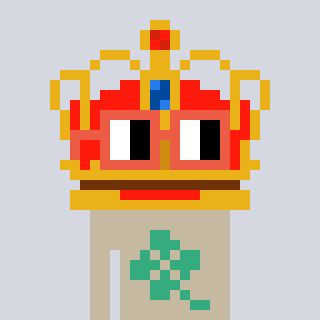
a pixel art character with square orange glasses, a crown-shaped head and a bege-colored body on a cool background